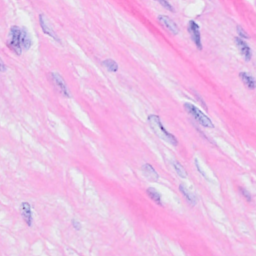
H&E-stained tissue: Breast